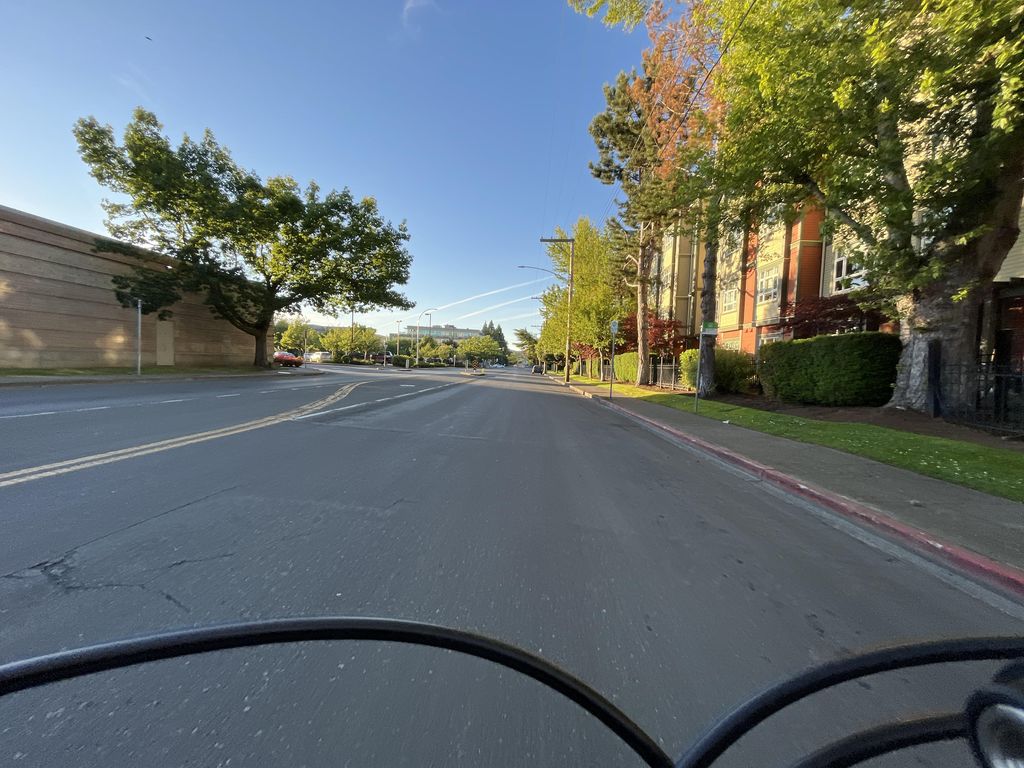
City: victoria